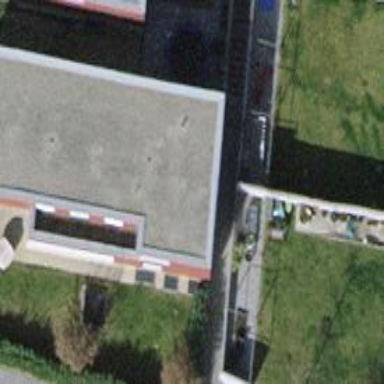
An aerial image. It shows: Flat-roofed building.